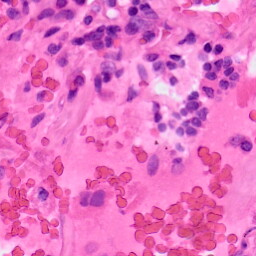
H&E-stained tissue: Lung